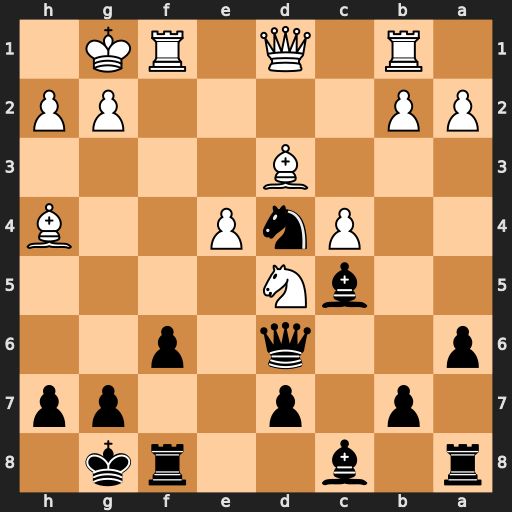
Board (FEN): r1b2rk1/1p1p2pp/p2q1p2/2bN4/2PnP2B/3B4/PP4PP/1R1Q1RK1
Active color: b
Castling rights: -
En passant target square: -
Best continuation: Nf3+ Kh1 Qxh2#